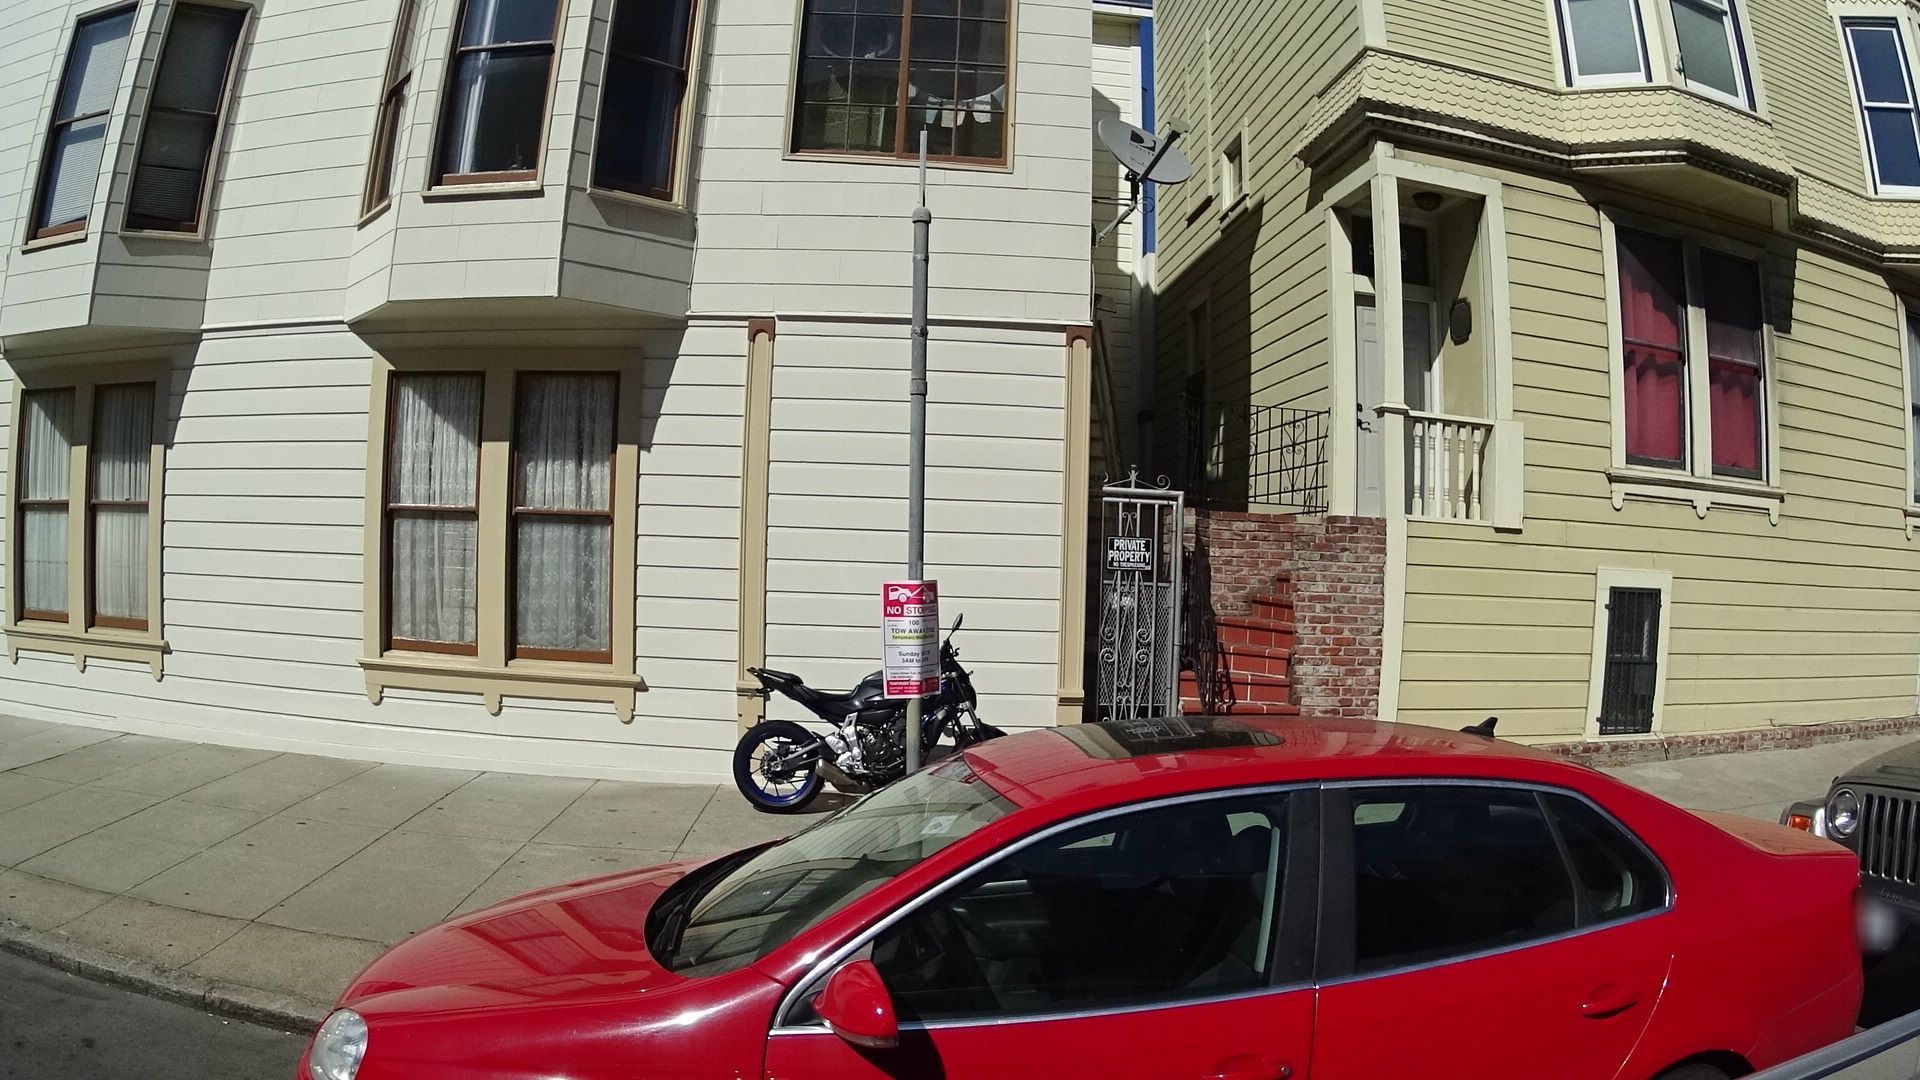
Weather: clear
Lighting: day
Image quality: good
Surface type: walking surface
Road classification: residential
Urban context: urban centre
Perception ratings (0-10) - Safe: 5.26, Lively: 5.37, Beautiful: 4.08, Boring: 4.36, Depressing: 0.76, Wealthy: 5.64